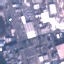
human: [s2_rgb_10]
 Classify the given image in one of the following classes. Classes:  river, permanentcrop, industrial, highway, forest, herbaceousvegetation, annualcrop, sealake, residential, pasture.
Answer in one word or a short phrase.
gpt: Industrial